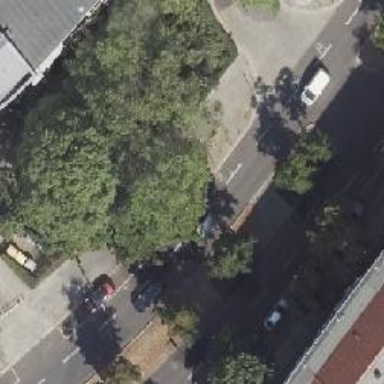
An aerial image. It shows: Deciduous tree with broadleaved leaves.